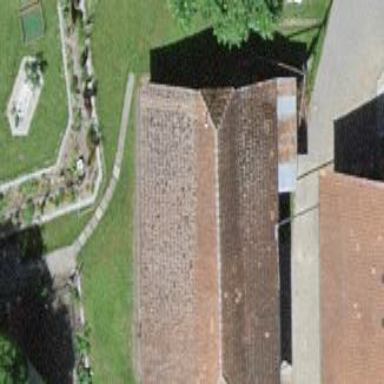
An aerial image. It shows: Rural barn.